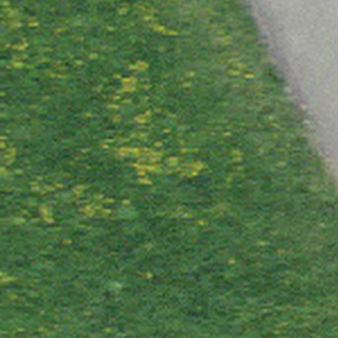
Label: other